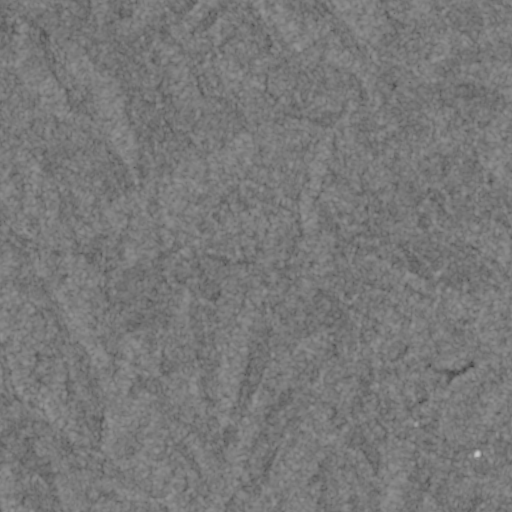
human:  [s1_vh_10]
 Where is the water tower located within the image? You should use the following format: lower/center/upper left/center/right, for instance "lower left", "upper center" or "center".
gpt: The water tower is located in the upper left of the image.
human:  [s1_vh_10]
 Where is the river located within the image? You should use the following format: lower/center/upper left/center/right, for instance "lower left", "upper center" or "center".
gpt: The river is located in the right of the image.
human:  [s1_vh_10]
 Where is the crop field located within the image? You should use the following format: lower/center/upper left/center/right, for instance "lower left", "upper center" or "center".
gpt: There is no crop field in the image.

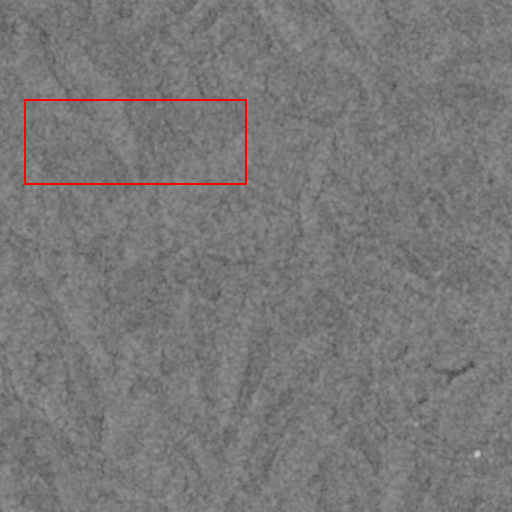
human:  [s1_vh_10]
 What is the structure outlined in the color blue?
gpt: There is no blue outline.
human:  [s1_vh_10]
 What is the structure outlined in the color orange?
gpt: There is no structure outlined in orange.